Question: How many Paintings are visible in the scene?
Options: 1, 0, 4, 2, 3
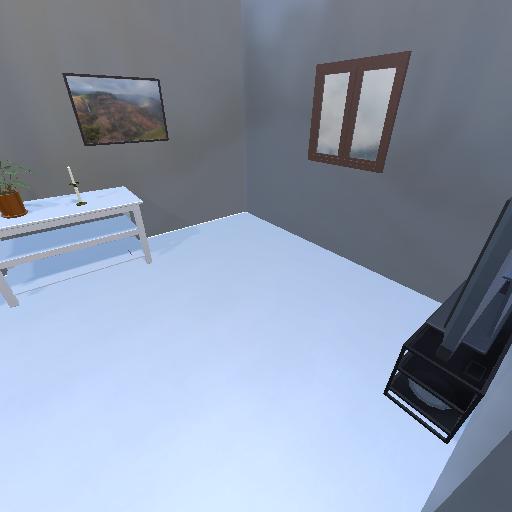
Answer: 1